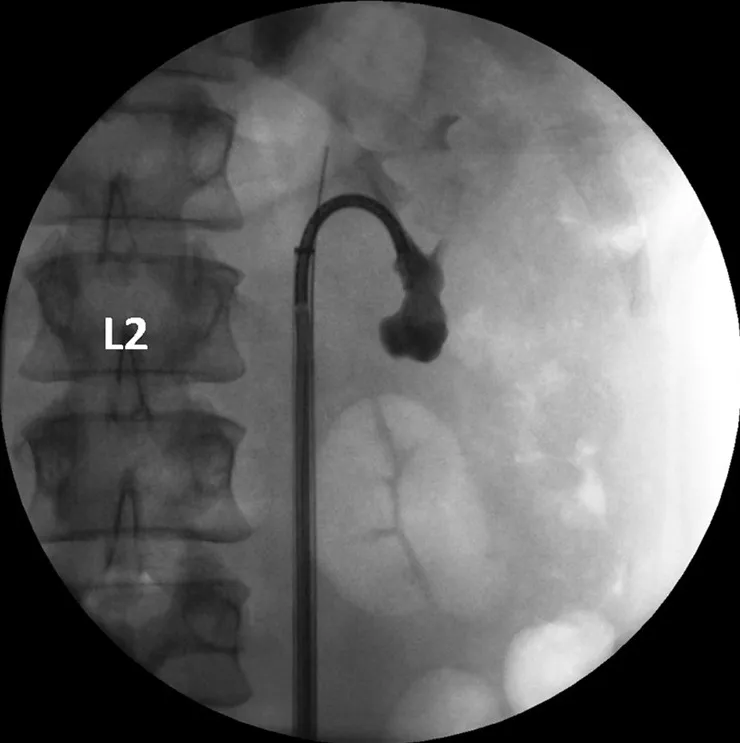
LithoVue with deflection into the lower pole of the left kidney.
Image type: radiology (x_ray)